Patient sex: F
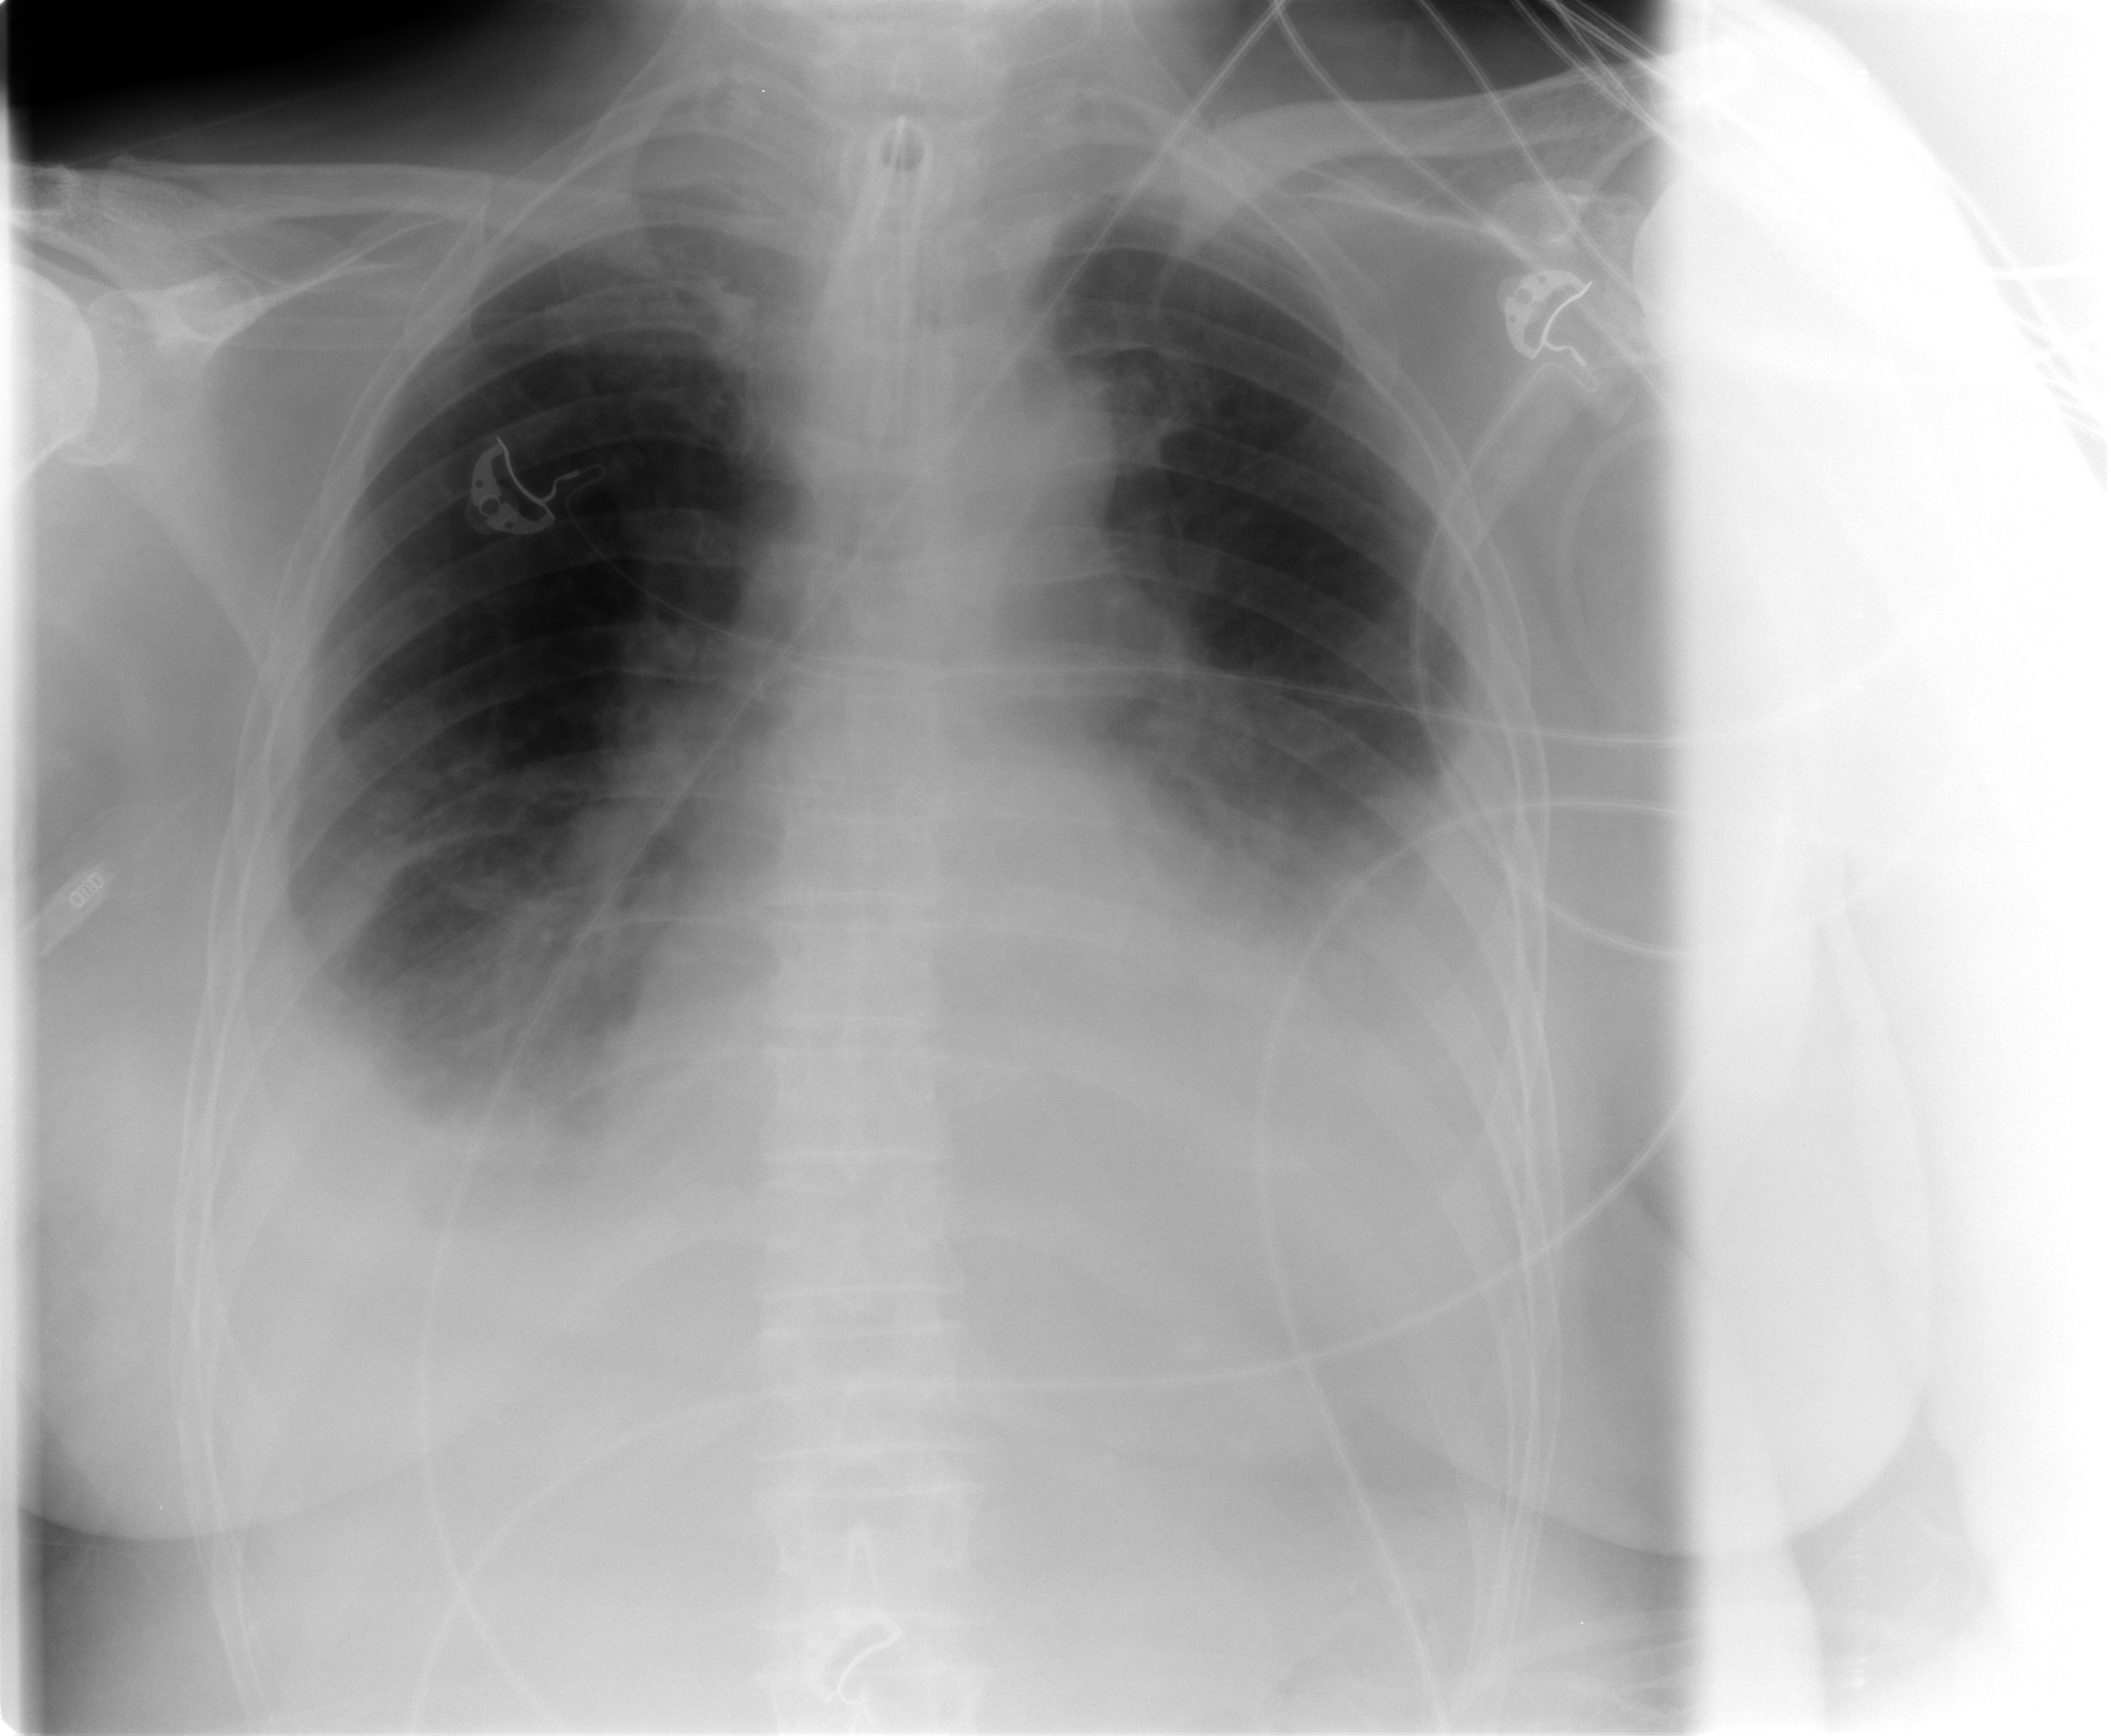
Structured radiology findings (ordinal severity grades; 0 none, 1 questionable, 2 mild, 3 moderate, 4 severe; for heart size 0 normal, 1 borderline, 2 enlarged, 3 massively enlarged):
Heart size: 2
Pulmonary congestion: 2
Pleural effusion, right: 2
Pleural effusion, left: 2
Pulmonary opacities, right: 2
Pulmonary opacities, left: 3
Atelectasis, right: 2
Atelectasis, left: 2